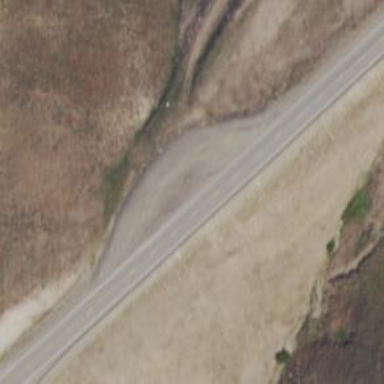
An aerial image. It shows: Rest area on the road.